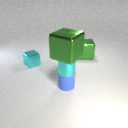
small cyan metal cube behind small blue rubber cylinder